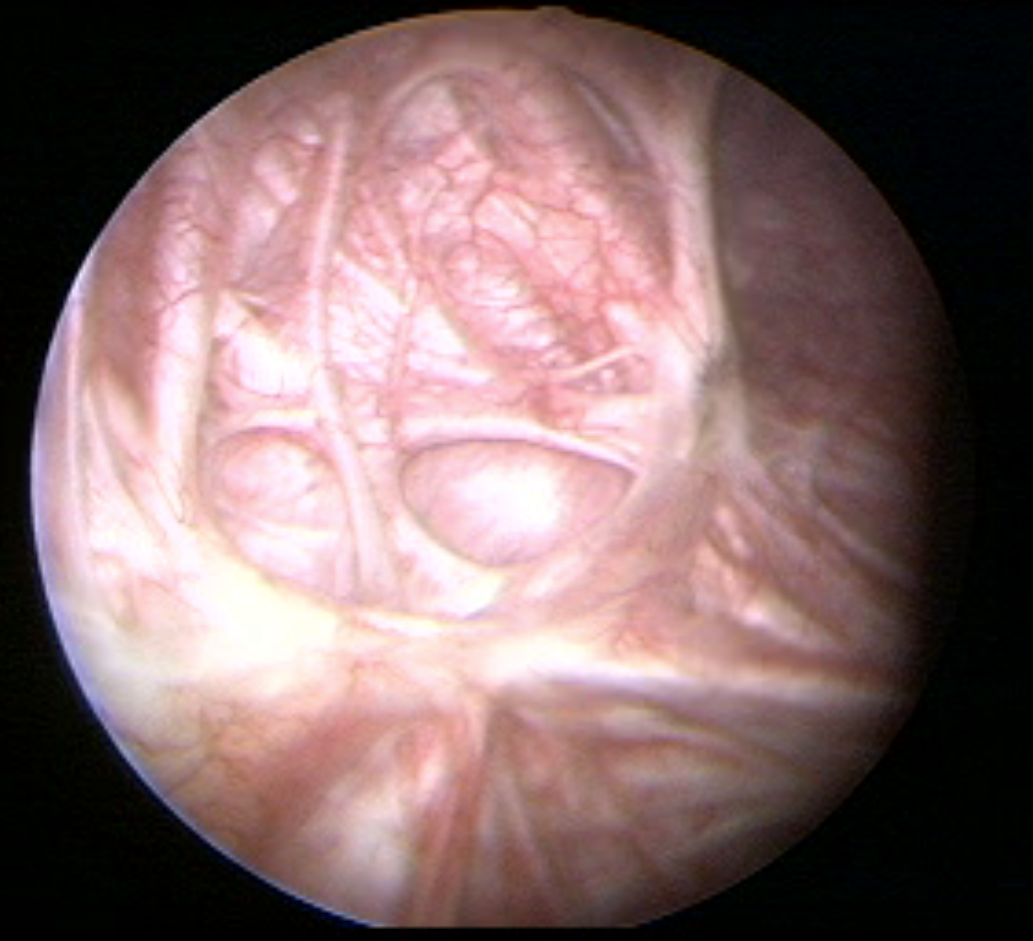
Modality: WLC
Class: Anatomical landmarks
Subclass: Trabeculation
Lesion: L0
Bladder cancer association: No